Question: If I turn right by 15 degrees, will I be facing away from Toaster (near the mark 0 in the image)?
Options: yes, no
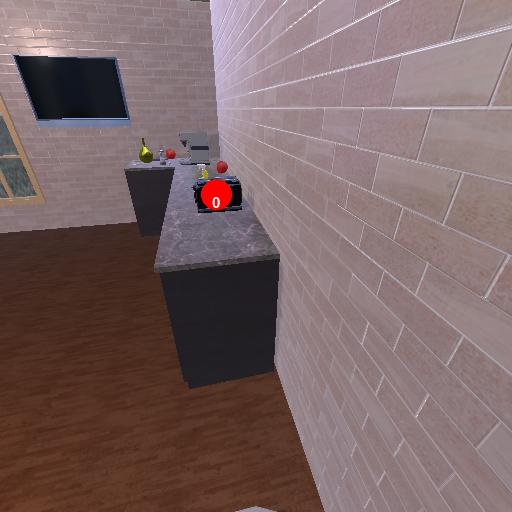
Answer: yes